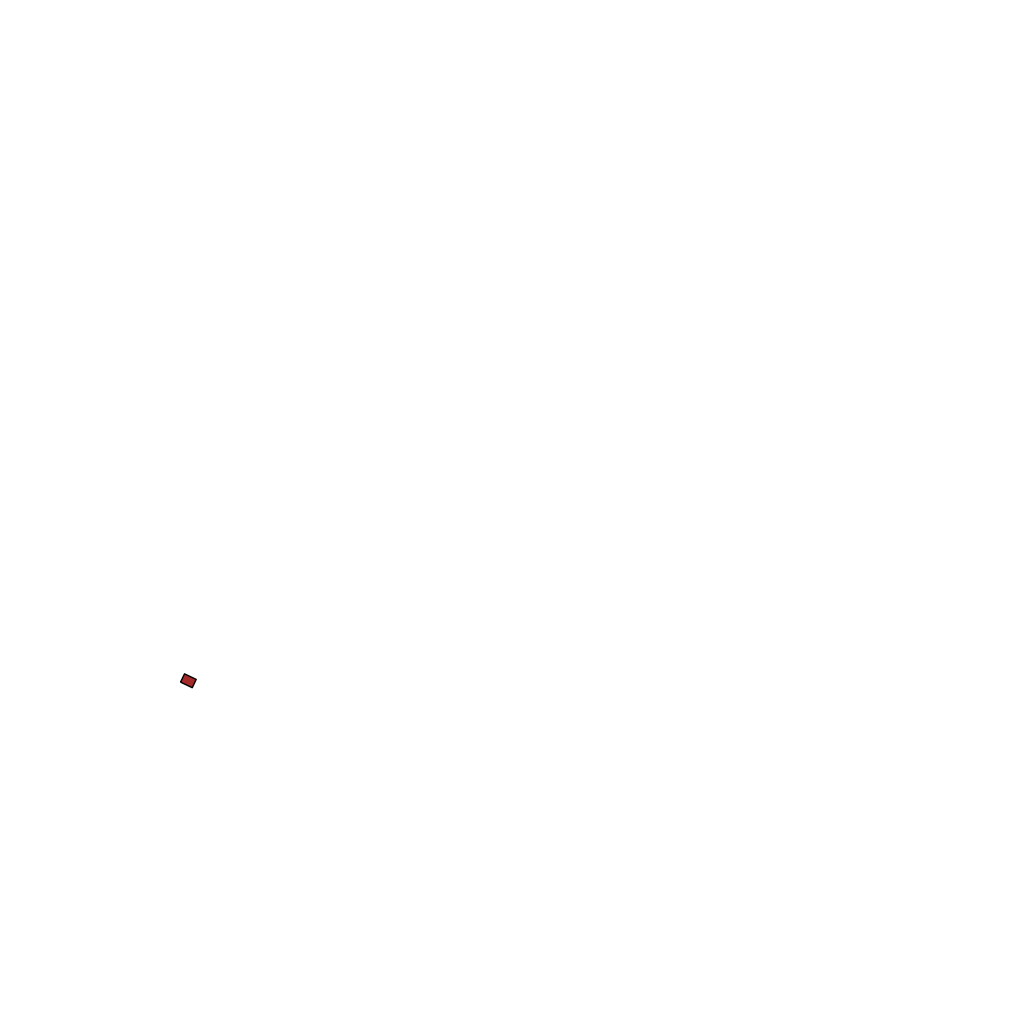
Tags: overhead vector_map, recreation, individual_rise, density_1, Facility, 1.0 km²